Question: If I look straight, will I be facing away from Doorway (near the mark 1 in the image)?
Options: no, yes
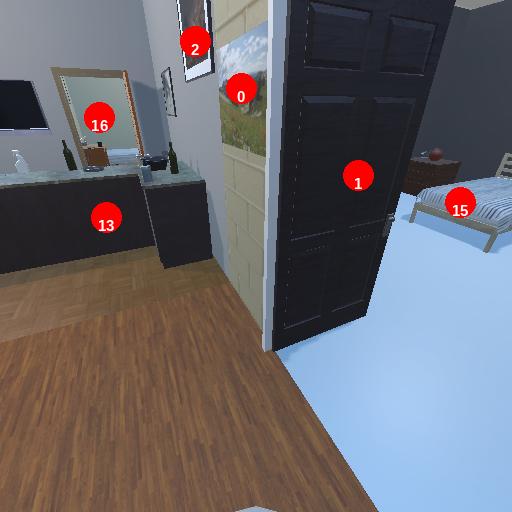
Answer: no